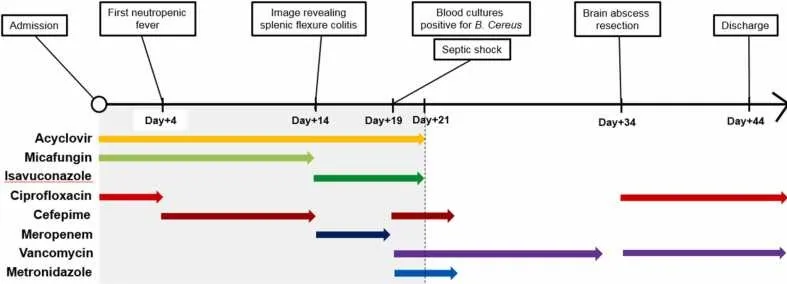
Hospital course of the patient from admission (day 0) to the day of discharge (day+44). Lymphocytopenia (defined as count <1000 cells/microL) and severe neutropenia (defined as count <500 cells/microL) were present from day 0 to day+ 21 and colored in grey. Significant clinical events and sequential antibiotic treatment were indicated above and below timeline, respectively.
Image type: chart (chart)